Aerial crown-view tile of a tropical tree (Barro Colorado Island, Panama), acquired 20250616:
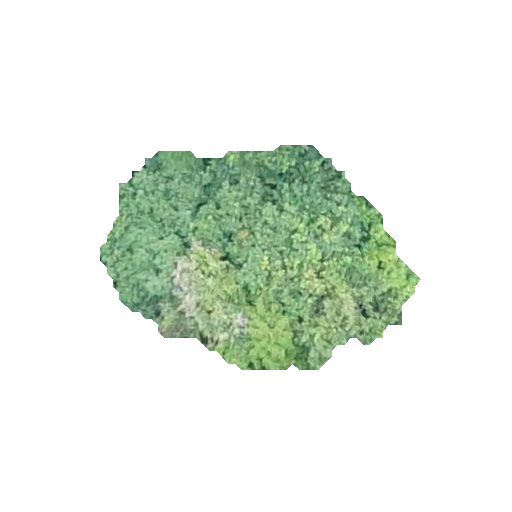
Species: Protium tenuifolium
GBIF accepted scientific name: Protium tenuifolium
Crown area: 74.43 m²